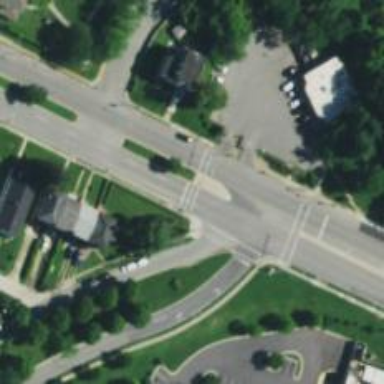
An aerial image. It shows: Footway with asphalt surface and marked with lines for crossing.